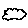
Label: cloud